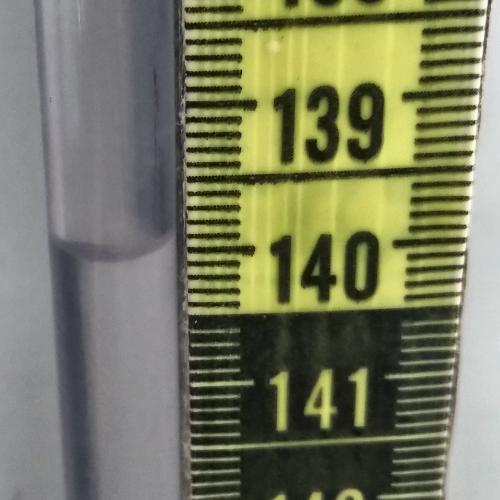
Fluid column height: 140.0 cm